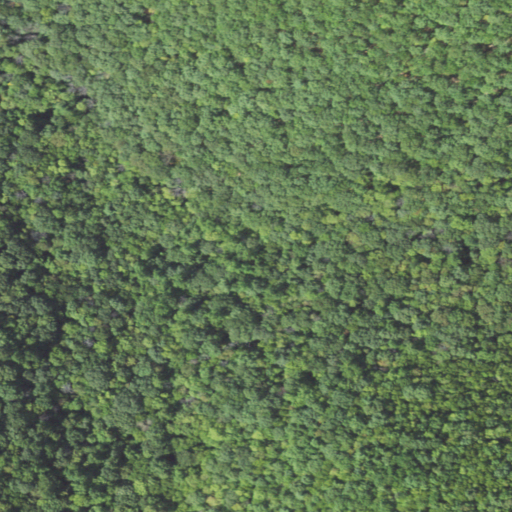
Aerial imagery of valley in Pennsylvania named McPherson Hollow containing mixed forest, deciduous forest, and evergreen forest